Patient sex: F
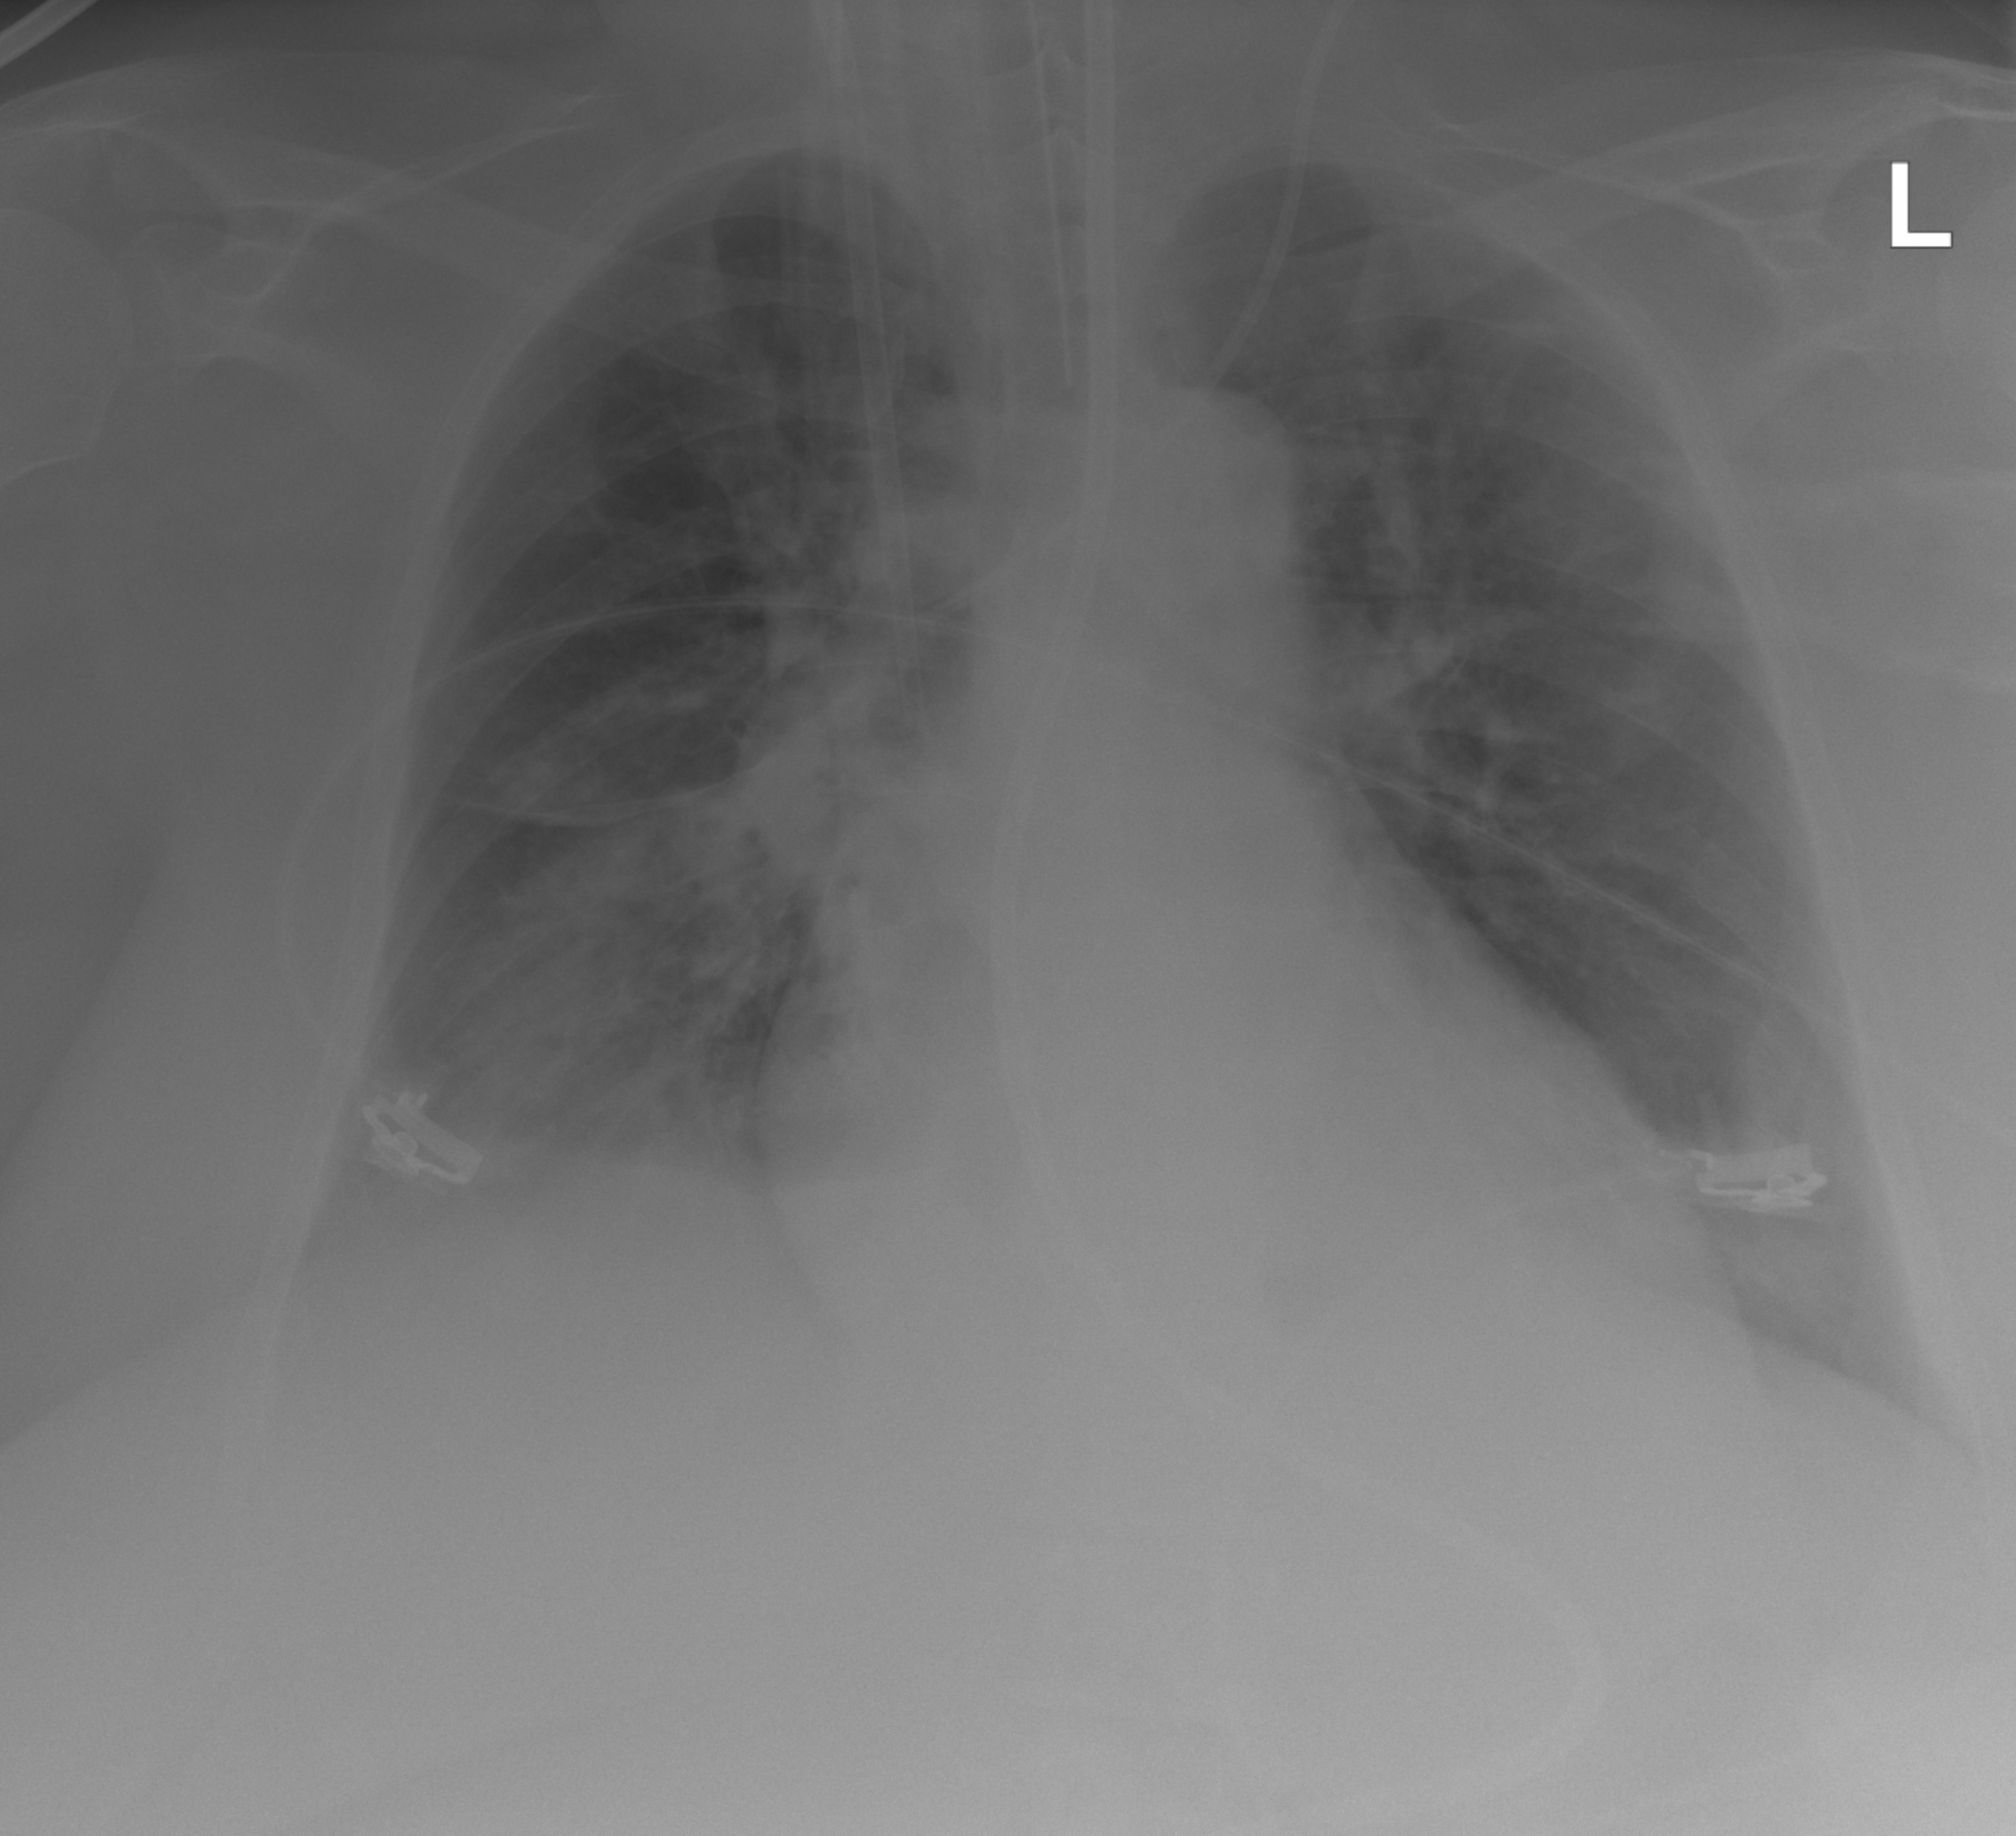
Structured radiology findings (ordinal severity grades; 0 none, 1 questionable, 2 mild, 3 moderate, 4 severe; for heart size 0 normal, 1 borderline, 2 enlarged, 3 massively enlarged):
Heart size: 1
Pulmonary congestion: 3
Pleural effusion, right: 2
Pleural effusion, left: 0
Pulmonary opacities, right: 3
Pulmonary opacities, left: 2
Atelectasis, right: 2
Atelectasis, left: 2